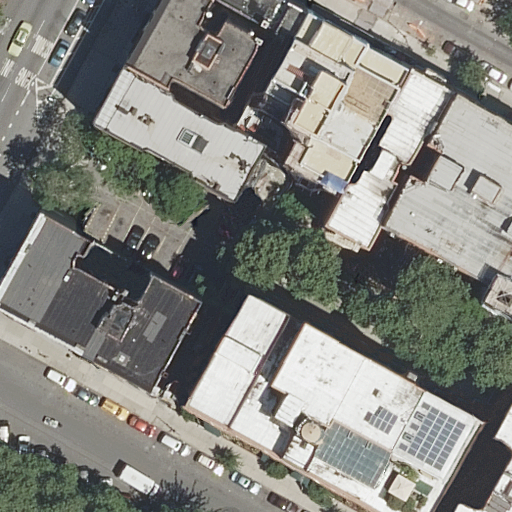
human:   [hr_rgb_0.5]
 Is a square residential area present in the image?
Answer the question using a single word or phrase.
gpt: no

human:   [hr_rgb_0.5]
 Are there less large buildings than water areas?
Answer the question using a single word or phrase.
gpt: no

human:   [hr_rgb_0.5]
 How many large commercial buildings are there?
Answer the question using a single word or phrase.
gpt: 0

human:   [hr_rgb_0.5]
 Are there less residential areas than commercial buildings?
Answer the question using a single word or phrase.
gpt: no

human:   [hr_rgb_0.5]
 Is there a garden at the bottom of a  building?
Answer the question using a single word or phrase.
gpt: yes

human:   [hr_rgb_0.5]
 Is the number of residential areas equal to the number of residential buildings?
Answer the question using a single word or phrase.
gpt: no

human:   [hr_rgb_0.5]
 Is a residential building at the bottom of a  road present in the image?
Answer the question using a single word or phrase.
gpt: yes

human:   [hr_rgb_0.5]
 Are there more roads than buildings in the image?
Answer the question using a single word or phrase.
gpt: no

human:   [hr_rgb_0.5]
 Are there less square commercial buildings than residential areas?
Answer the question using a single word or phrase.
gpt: yes

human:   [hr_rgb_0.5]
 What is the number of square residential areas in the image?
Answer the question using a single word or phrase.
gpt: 0

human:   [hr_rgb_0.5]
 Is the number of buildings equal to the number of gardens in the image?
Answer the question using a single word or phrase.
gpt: no

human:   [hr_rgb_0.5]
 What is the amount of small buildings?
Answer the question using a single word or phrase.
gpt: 2

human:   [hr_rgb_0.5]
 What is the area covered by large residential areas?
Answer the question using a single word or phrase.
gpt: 0m2

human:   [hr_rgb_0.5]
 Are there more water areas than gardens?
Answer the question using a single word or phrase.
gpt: no

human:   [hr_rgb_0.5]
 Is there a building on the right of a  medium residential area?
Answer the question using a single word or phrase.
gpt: no

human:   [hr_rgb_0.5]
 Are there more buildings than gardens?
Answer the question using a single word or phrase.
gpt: yes

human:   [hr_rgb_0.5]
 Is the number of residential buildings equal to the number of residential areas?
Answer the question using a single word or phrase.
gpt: no

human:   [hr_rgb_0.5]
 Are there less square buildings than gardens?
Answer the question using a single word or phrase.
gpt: yes

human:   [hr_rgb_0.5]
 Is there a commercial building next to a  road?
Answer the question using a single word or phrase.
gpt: no

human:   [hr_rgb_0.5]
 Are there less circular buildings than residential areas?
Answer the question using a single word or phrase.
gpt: yes

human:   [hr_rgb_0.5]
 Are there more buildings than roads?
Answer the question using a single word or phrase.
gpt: yes

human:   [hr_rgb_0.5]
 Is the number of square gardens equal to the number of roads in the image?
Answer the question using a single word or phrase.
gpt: no

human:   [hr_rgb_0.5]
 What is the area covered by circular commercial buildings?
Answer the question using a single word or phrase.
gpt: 0m2

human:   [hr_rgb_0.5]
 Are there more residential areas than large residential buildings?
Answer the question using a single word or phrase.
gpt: no

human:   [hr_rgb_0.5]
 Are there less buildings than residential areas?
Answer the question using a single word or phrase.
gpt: no

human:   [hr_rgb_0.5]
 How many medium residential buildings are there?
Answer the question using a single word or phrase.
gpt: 3

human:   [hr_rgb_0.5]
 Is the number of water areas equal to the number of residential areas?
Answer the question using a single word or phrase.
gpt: no

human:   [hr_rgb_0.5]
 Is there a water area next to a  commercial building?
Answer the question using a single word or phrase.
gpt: no

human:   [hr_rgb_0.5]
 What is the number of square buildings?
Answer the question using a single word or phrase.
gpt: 0

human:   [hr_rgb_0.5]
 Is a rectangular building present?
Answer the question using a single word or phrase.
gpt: yes

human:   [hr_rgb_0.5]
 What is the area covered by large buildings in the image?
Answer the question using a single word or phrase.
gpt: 3279m2

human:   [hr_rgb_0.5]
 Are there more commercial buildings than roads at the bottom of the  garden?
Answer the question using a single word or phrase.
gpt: no

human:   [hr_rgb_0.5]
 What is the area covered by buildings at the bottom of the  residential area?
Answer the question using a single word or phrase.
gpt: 0m2

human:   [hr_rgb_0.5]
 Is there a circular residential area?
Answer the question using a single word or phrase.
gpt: no

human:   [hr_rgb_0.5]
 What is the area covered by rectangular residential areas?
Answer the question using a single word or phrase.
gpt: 11m2

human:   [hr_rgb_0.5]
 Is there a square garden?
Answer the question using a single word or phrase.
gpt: no